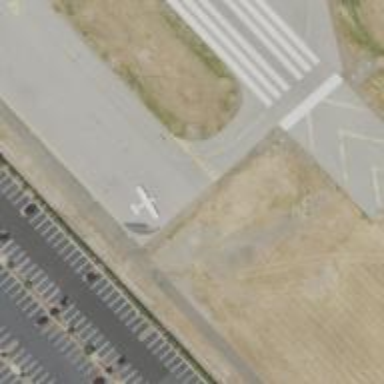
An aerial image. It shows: Asphalt taxiway at the airport.